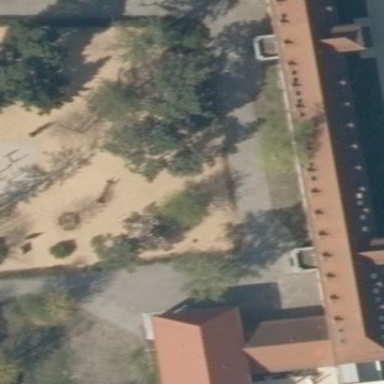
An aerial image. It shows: School building.